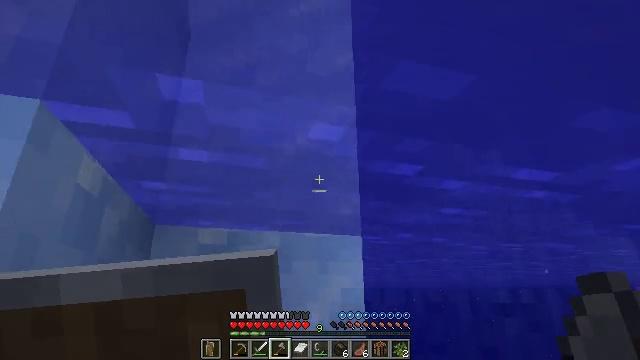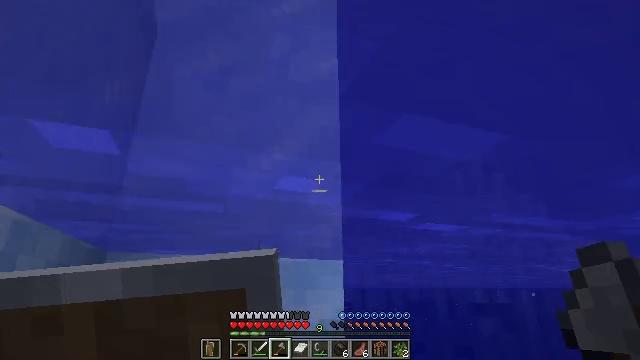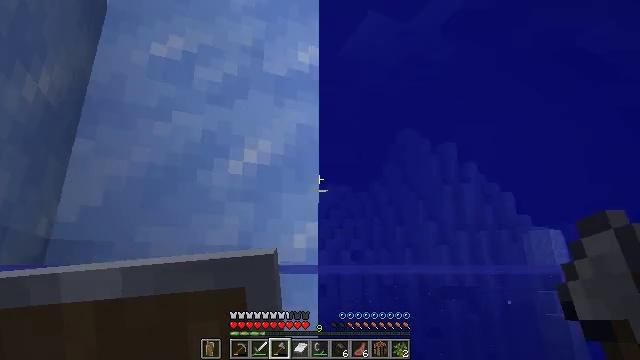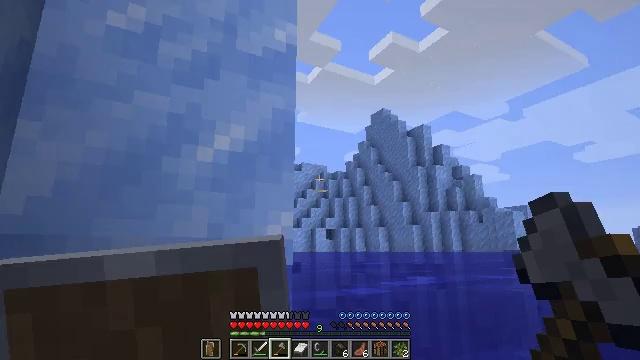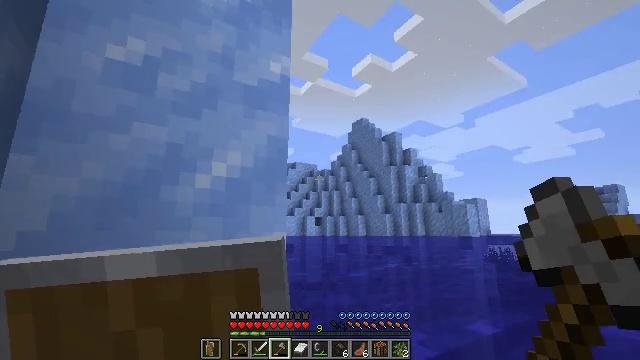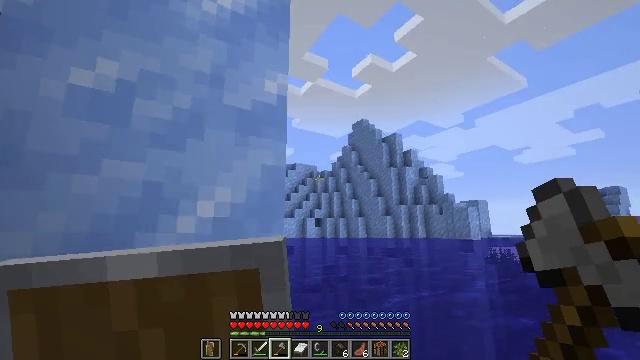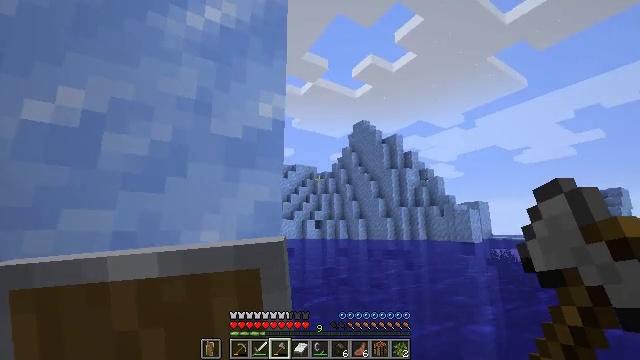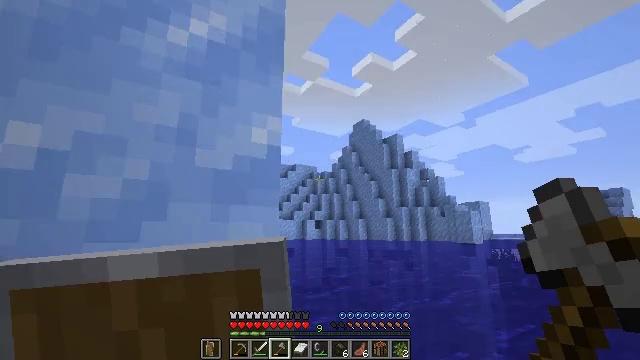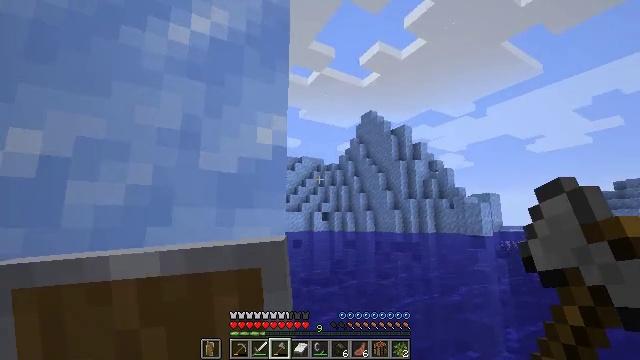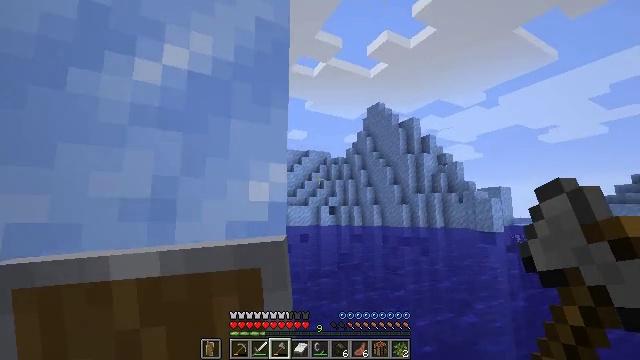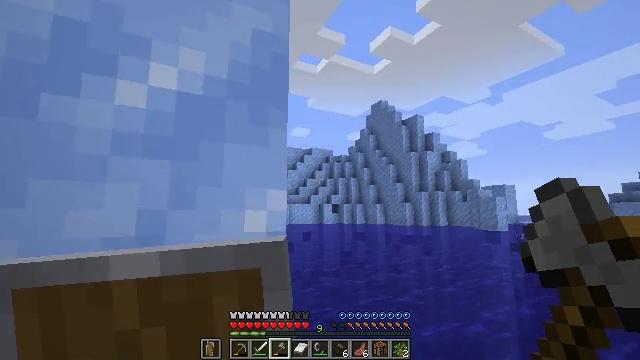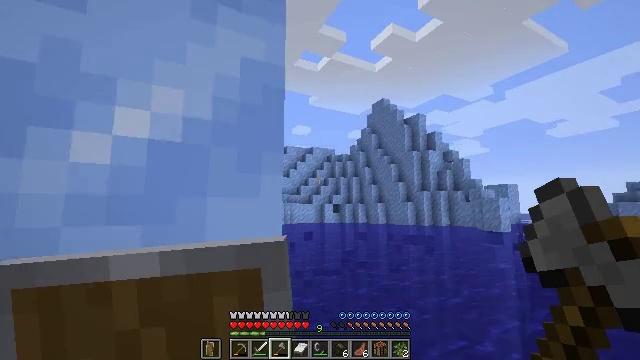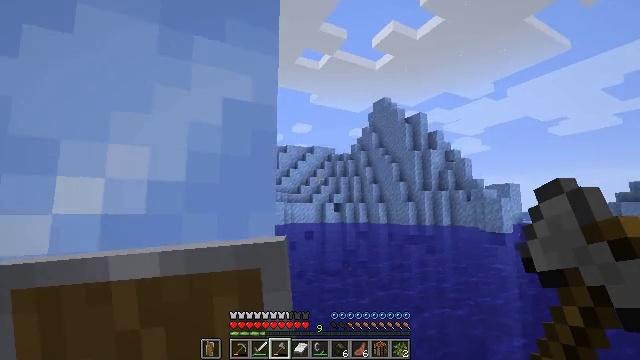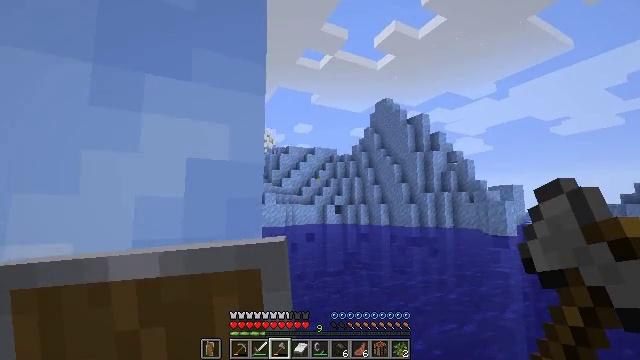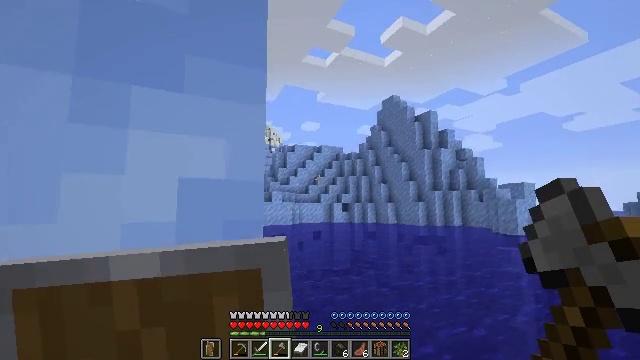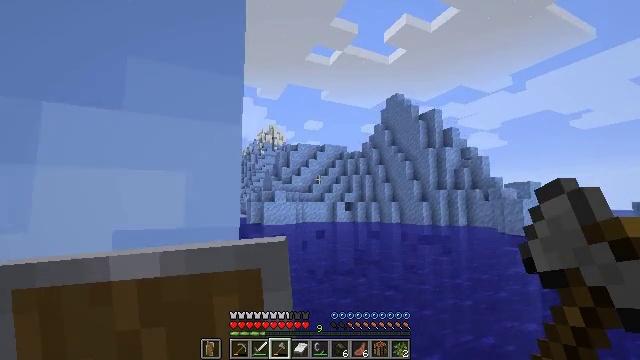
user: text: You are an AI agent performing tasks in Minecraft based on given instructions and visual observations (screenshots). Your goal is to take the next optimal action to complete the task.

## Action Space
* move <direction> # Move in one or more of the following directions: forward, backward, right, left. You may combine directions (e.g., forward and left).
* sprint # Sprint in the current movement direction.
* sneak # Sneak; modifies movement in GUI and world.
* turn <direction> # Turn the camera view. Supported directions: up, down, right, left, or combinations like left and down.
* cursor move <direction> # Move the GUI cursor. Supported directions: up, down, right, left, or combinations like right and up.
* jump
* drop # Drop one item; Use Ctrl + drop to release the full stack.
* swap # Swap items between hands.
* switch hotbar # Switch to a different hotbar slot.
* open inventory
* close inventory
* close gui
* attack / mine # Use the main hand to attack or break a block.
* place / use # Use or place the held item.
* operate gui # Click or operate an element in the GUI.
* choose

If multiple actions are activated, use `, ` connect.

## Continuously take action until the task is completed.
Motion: motion action
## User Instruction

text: Gather packed ice blocks.
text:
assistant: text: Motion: move forward, turn right, jump
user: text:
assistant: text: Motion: move forward, turn right and down, jump
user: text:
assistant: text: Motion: move forward, turn right and down, jump
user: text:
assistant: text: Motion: move forward, turn right and down, jump
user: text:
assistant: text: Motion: move forward, jump
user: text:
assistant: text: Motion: move forward, jump
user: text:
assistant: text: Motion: move forward, jump
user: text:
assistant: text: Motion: move forward, turn left and down, jump
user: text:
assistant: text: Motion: move forward, turn left and down, jump
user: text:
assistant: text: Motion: move forward, jump
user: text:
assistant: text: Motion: move forward, jump
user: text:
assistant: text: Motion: move forward
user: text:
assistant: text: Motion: move forward
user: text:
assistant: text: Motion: move forward, turn left
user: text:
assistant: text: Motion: move forward
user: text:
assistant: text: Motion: move forward and move right
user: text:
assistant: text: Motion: move forward and move right, turn left
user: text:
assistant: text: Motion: move forward and move right, turn left
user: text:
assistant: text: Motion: move forward and move right, turn left
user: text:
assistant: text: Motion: move forward and move right, turn left
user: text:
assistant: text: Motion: move forward and move right, turn left
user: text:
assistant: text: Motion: move forward and move right
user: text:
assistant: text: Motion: move forward and move right, turn left
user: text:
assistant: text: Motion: move forward and move right
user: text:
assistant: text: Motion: move forward
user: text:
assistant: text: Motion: move forward, jump
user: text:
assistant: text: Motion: move forward, turn left, jump
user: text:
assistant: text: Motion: move forward, turn left, jump
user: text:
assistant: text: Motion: move forward, turn left and down, jump
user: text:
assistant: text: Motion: move forward, turn left